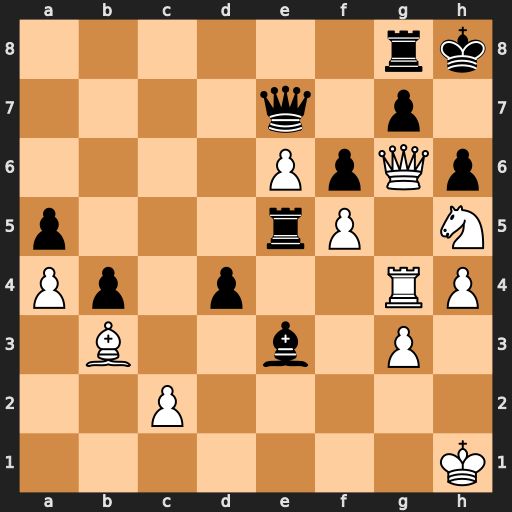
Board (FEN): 6rk/4q1p1/4PpQp/p3rP1N/Pp1p2RP/1B2b1P1/2P5/7K
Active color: w
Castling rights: -
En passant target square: -
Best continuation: Nxf6 Qxf6 Qxf6 gxf6 Rxg8+